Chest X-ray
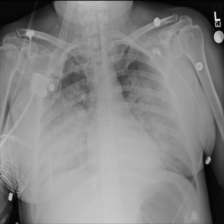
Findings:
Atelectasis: negative
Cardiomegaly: negative
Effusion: negative
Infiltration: positive
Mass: negative
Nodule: negative
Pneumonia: negative
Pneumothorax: negative
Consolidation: negative
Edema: negative
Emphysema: negative
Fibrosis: negative
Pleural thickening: negative
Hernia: negative